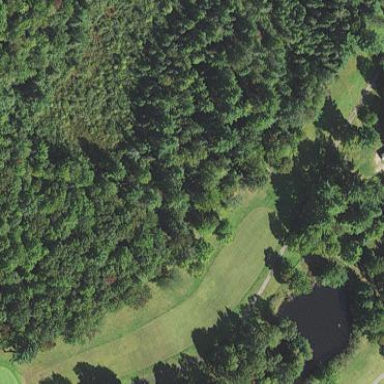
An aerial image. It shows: Scenic golf fairway.